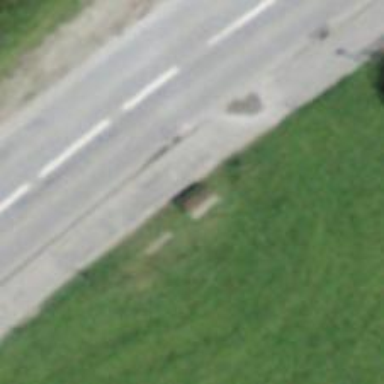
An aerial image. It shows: Brown bench in the vicinity.